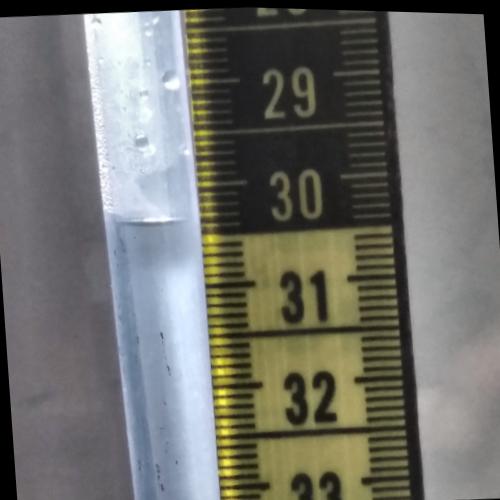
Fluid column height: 30.3 cm